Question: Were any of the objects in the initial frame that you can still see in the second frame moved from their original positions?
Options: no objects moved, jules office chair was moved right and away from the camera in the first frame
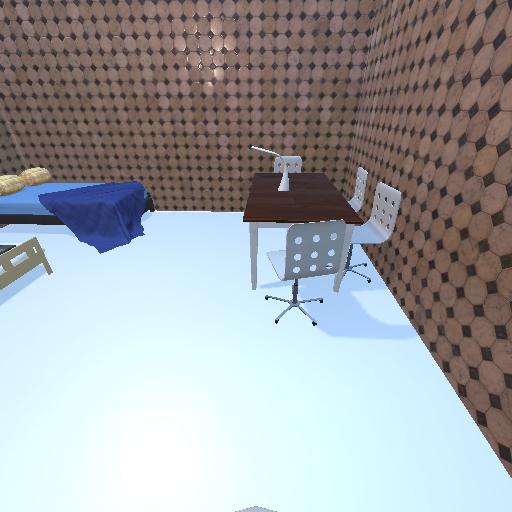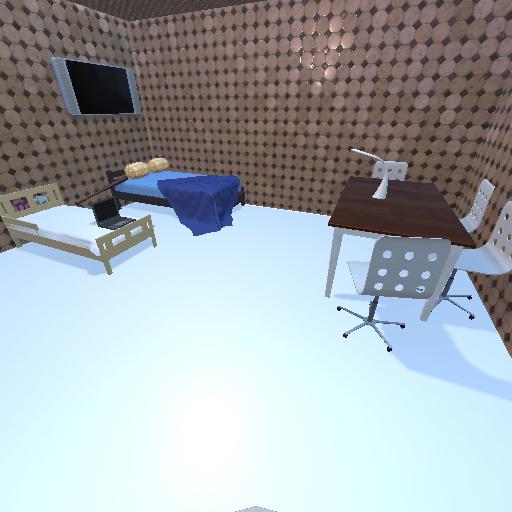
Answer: no objects moved